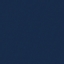
Land use / land cover class: SeaLake